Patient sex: F
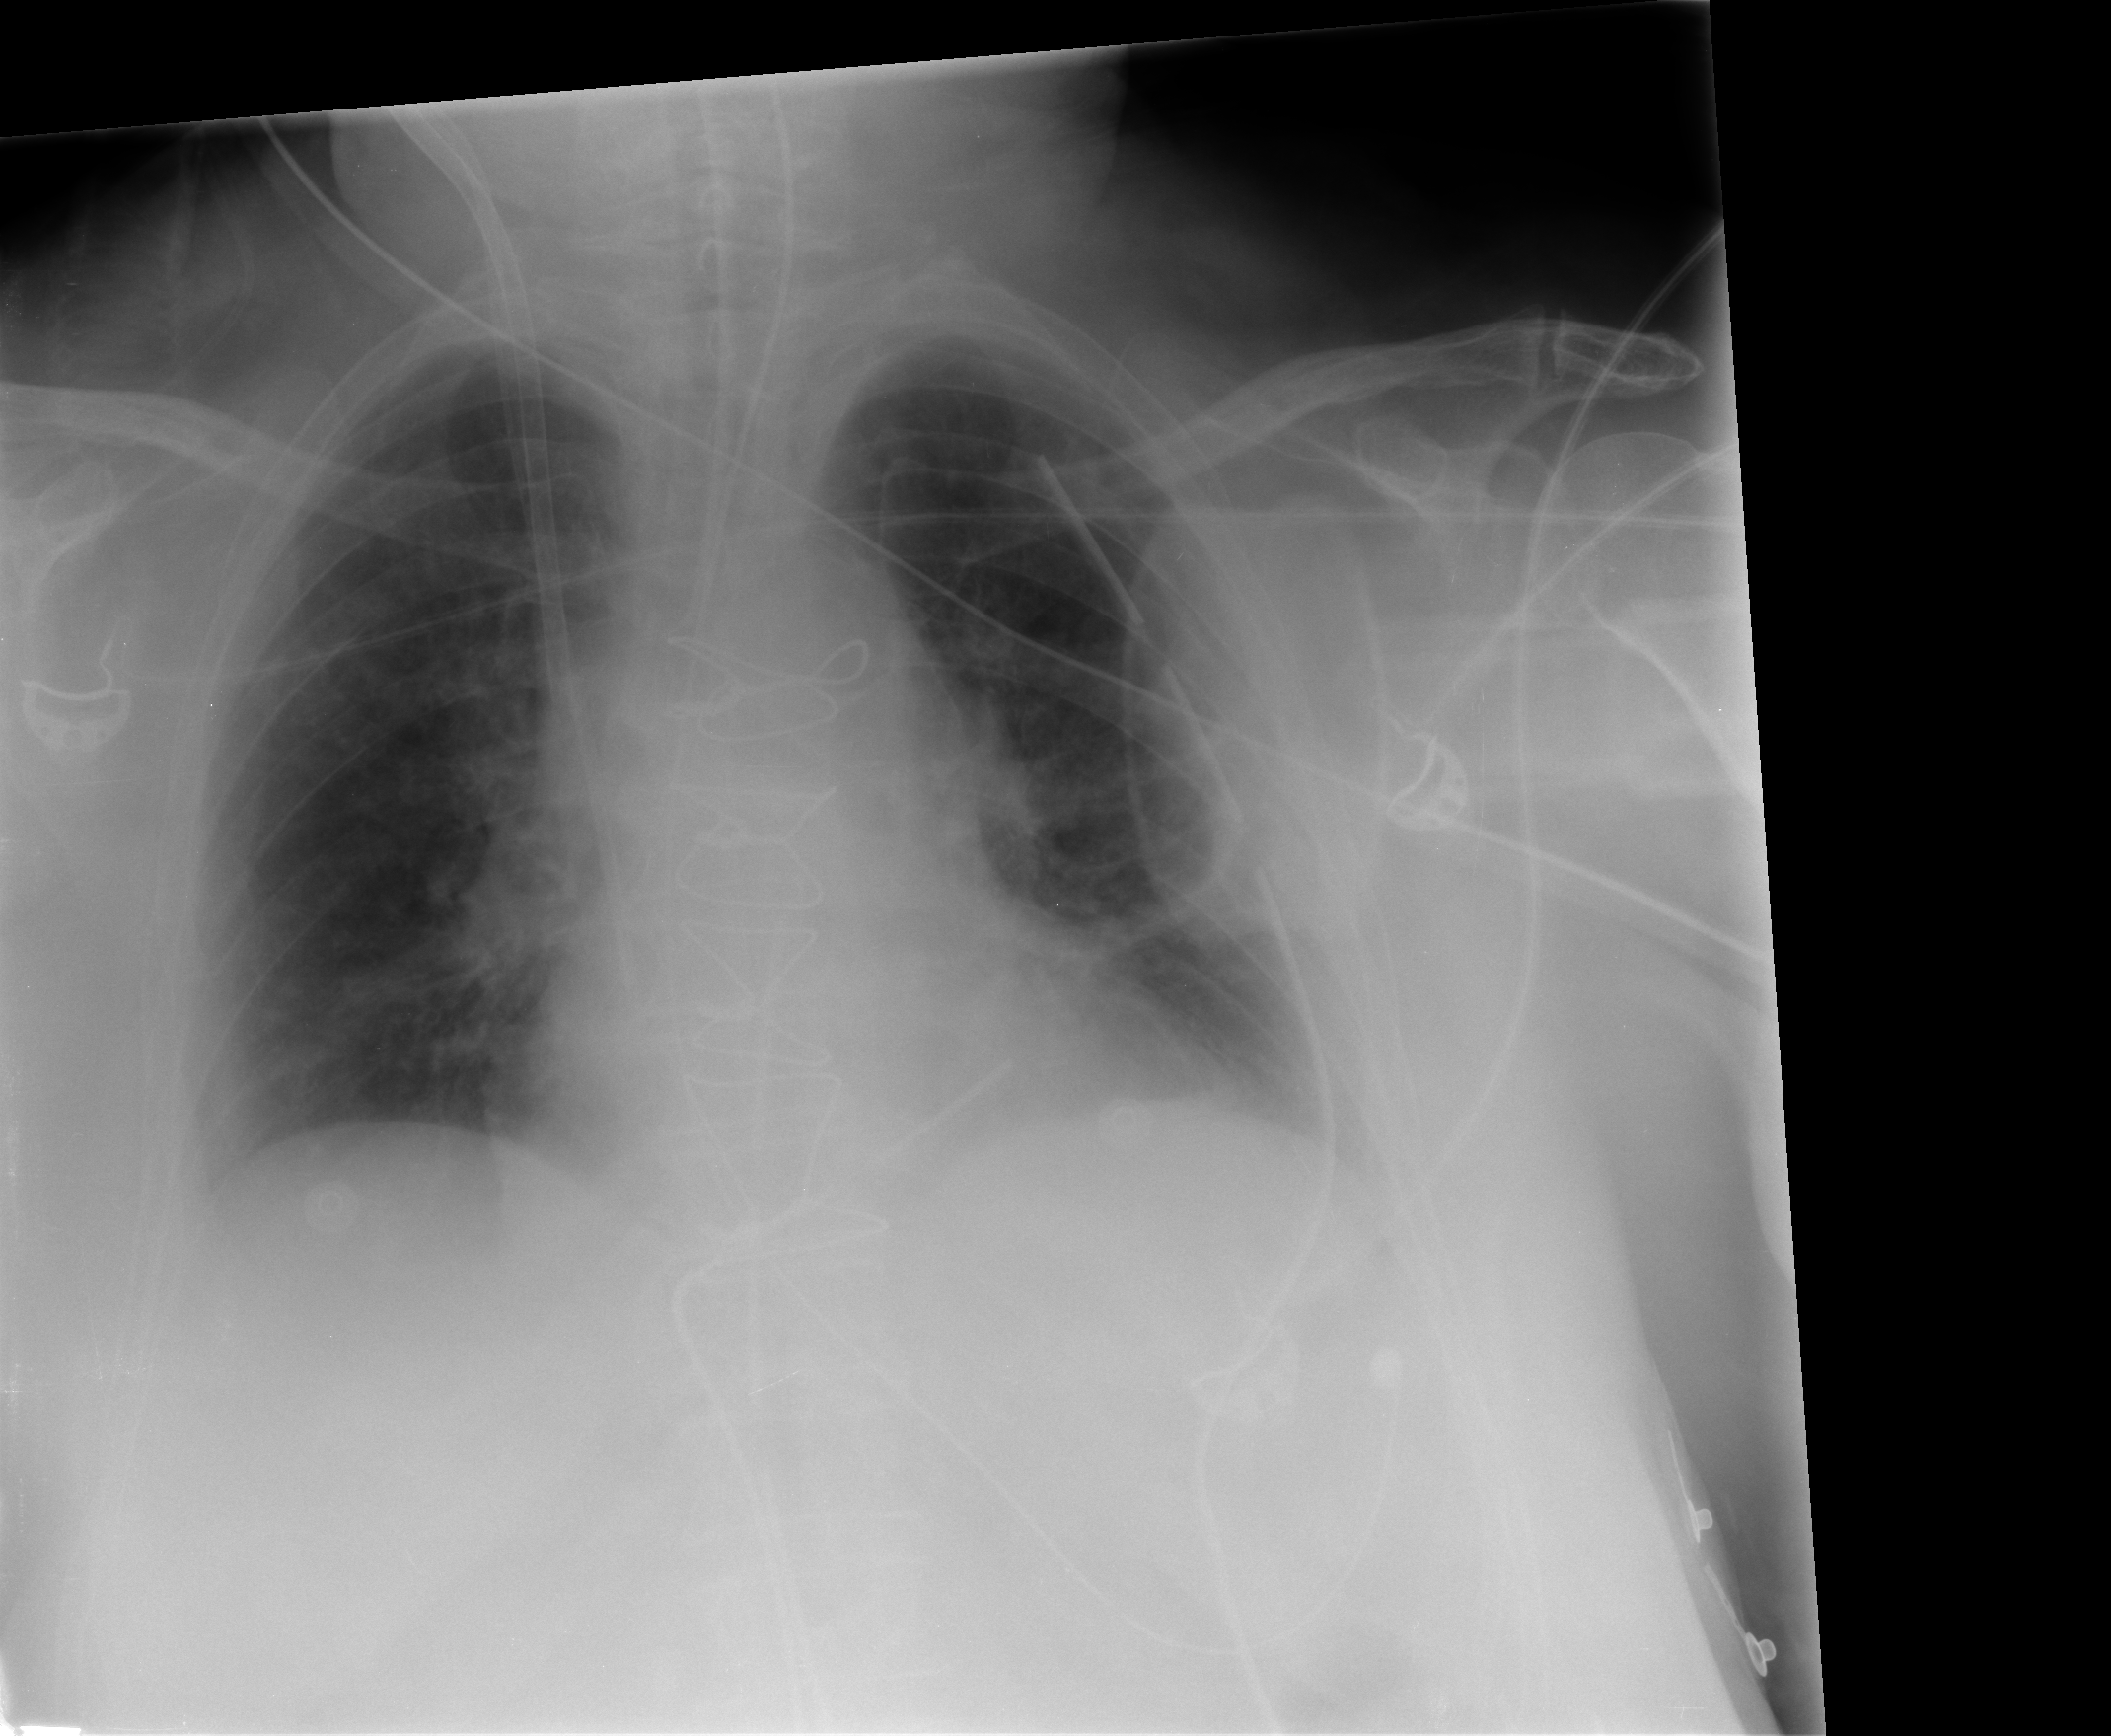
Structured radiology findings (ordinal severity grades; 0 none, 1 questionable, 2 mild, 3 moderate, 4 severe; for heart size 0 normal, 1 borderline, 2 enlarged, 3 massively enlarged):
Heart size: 0
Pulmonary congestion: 1
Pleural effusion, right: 0
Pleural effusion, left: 2
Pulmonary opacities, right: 0
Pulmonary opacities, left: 0
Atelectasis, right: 2
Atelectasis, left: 1